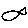
Label: fish